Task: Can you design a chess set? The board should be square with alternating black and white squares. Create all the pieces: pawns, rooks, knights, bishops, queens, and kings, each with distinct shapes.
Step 1237:
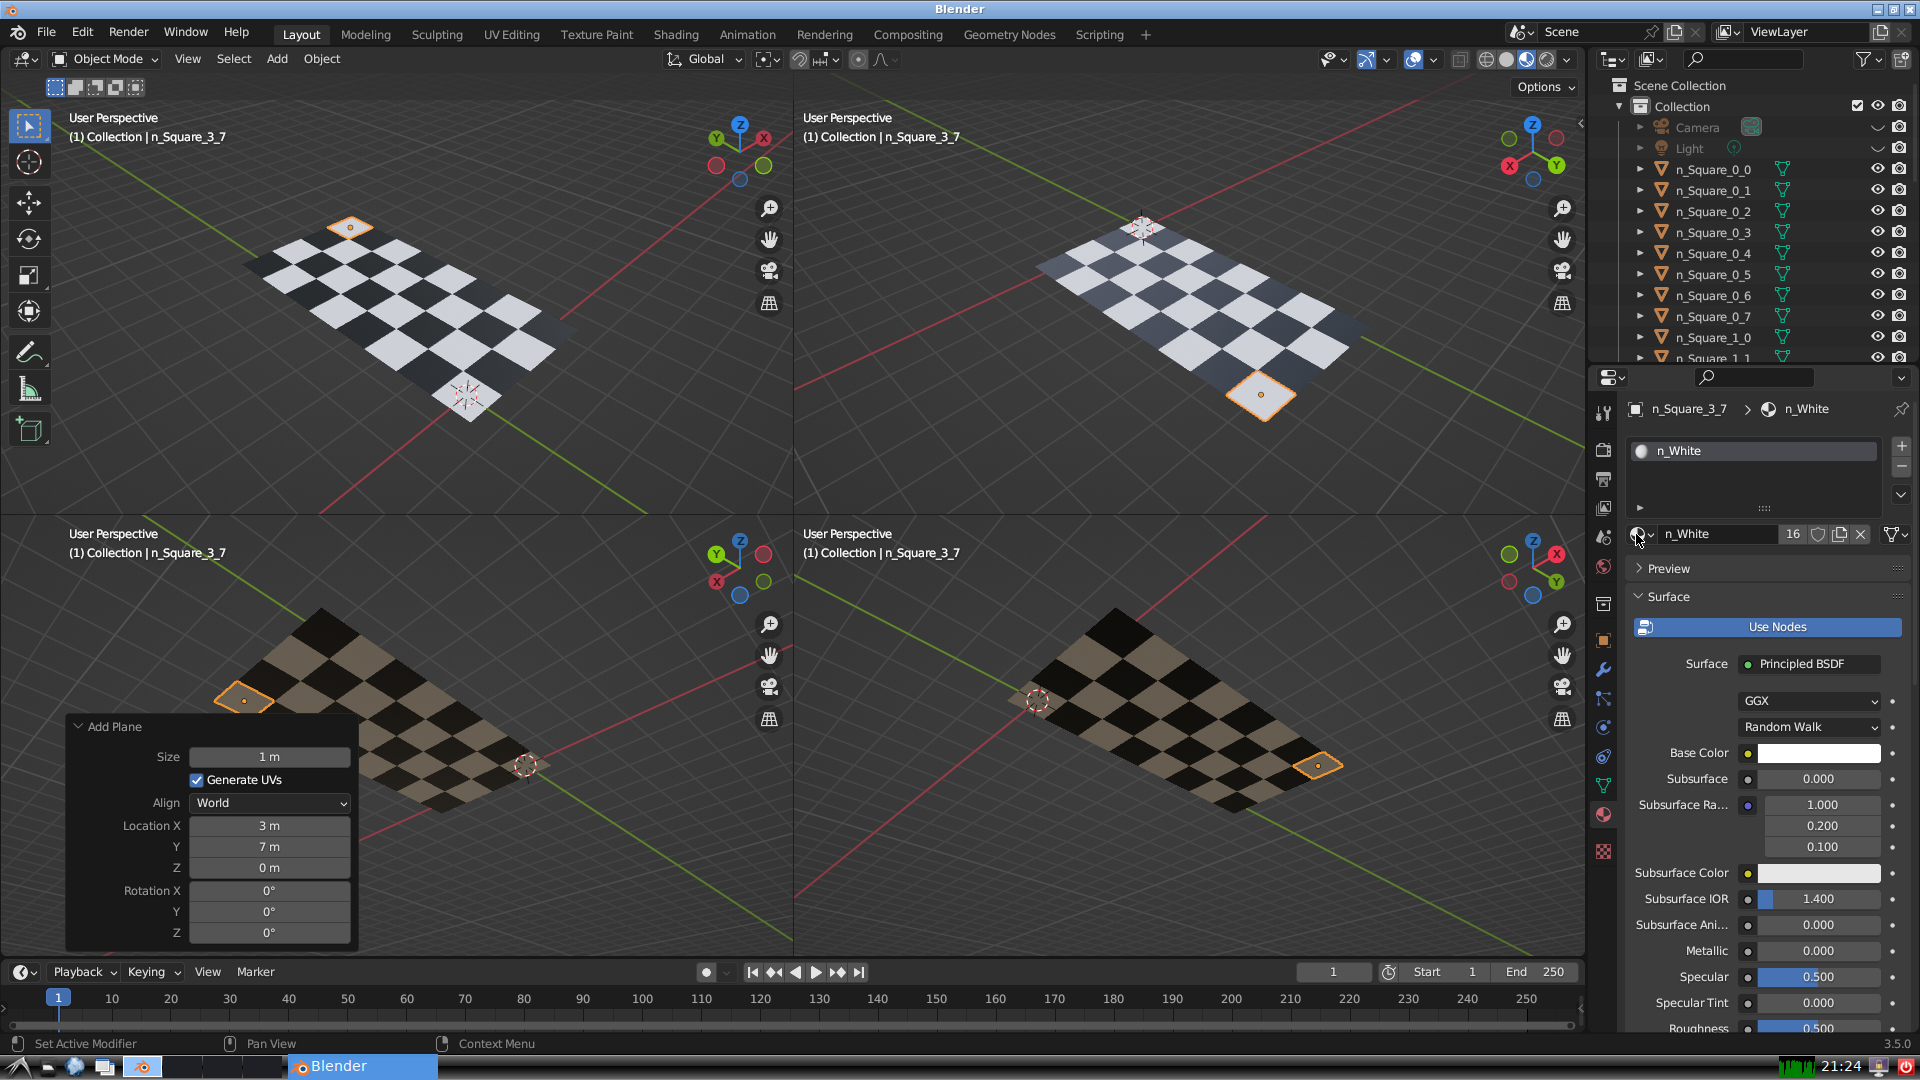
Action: {"mouse_move": [278, 58]}